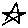
Label: star